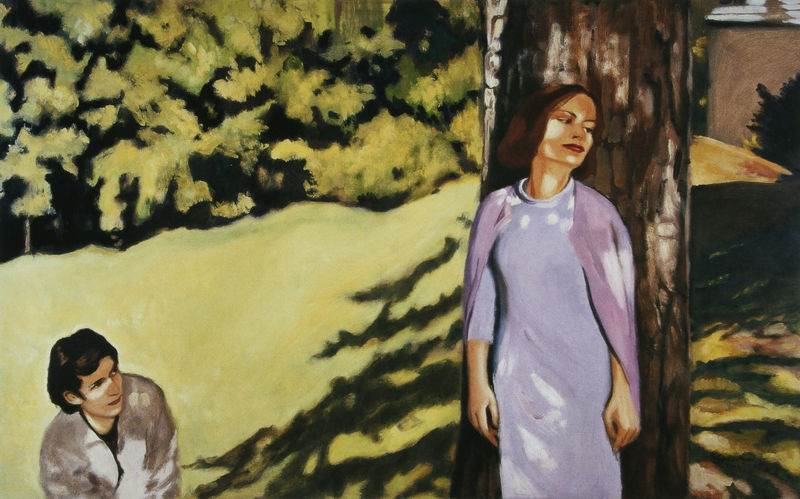
Titel: Clearing
Künstler: Ágnes Szépfalvi
Standort: München
Institution: Galerie Christa Burger
Schlagwörter: baum, hand, mann, schatten, weiß, bäume, gelb, grün, mädchen, frau, kleid, licht, mund, nase, haus, park, wiese, gesichter, jacke, wand, augen, gesicht, hals, hände, baumstamm, hügel, stamm, sonne, paar, wald, garten, liebe, zwei, warm, hang, modern, lila, amerika, tannen, junge, spiel, suchen, draußen, fichte, tanne, rinde, lichtflecke, anlehnen, verstecken, frage, finden, amerikanisch